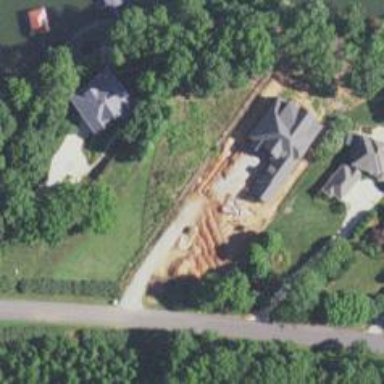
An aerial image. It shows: Driveway.